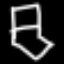
Label: chair